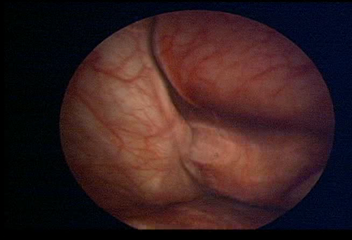
Modality: WLC
Class: Foreign bodies
Subclass: AirBubble
Bladder cancer association: No
Annotated structures: Air bubble